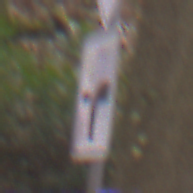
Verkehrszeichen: VerlaufVorfahrtsstrasse9
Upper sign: Vorfahrtsstrasse
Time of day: Midday
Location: Outdoor (Nature)
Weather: Overcast
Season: Autumn
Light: Natural